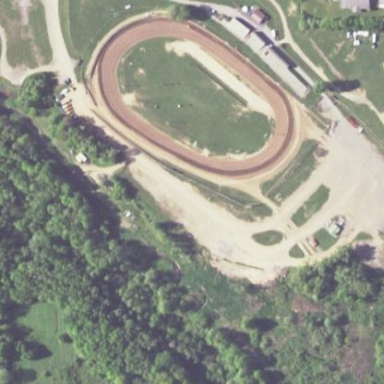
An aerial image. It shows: Motor sport raceway.